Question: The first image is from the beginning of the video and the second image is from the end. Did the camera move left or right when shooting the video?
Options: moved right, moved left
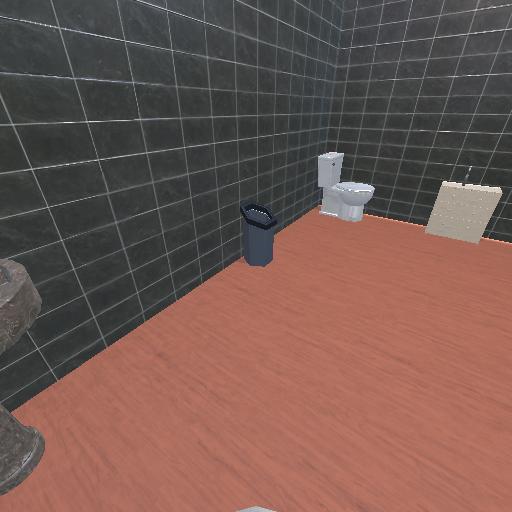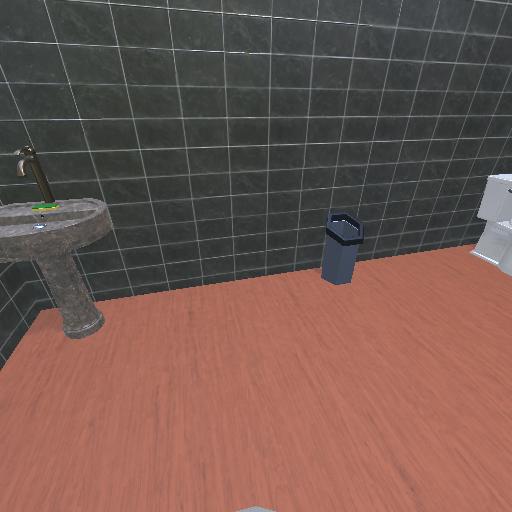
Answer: moved right